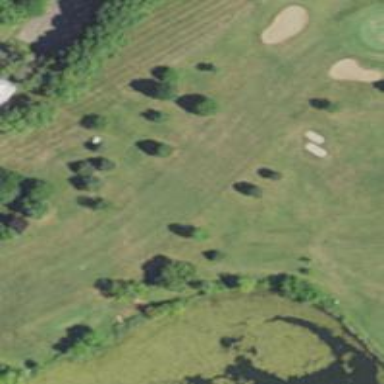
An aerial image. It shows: Grassy area designated as golf fairway.